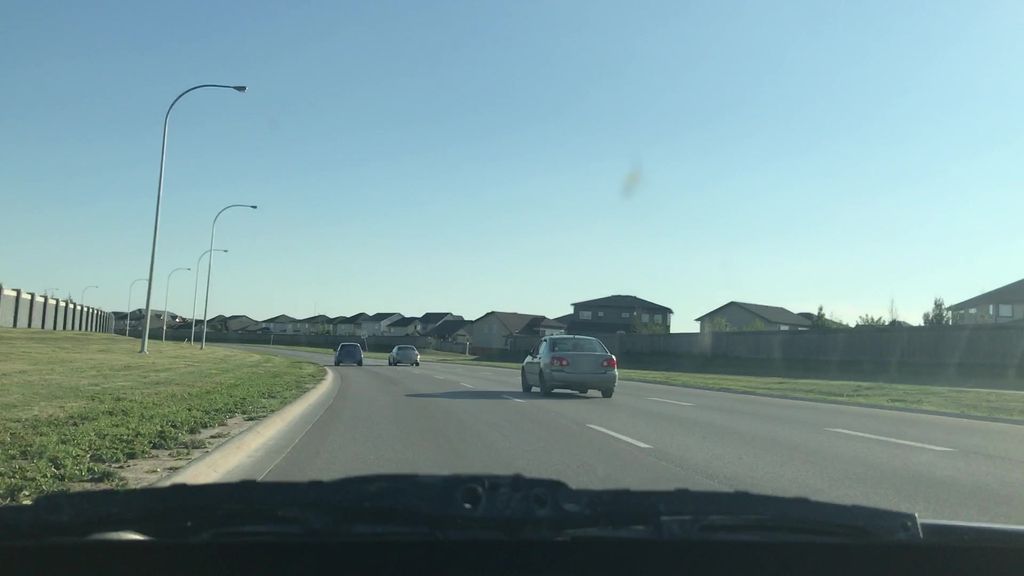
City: winnipeg